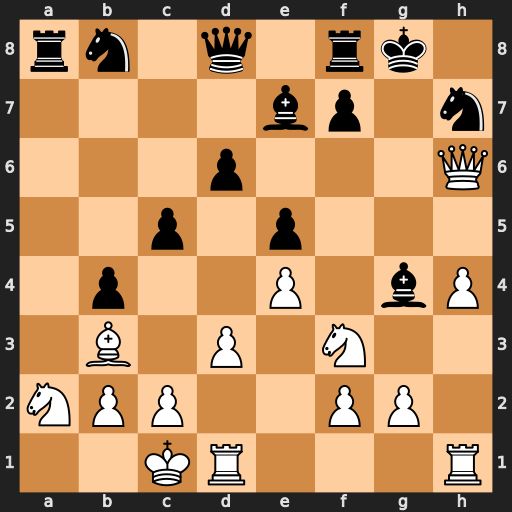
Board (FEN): rn1q1rk1/4bp1n/3p3Q/2p1p3/1p2P1bP/1B1P1N2/NPP2PP1/2KR3R
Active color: w
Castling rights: -
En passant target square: -
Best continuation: Qg6+ Kh8 Qxg4